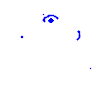
Particle: pion